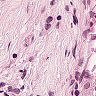
Metastatic tissue present: no